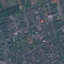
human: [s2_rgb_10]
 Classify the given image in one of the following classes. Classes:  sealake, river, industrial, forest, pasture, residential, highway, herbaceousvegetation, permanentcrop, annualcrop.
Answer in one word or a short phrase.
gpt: Residential